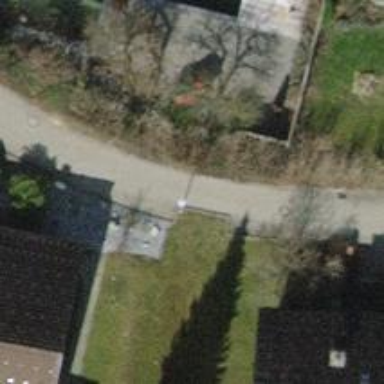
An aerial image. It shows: Residential road surfaced with paving stones.